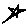
Label: star